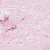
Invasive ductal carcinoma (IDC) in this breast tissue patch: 0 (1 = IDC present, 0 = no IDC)